Question:
So I have this control where the user can choose different period's of time.
Like the newer navigation control provided by the 'SDK', I would like the highlighted purple line to animate to the chosen period picked by the user.
The purple line is just a rectangle in a 'Grid cell' and when the user clicks one of the periods, the 'event handler' simply changes the 'cell' the rectangle resides.
My original solution was to calculate the 'x' and 'y' positions of the 'grid cells' using their width and height. Then just create a basic animation from and to that position but it seems like a messy solution to a simple animation.
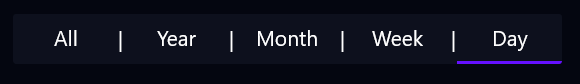
Answer: Using animation to change the rectangle's '(Grid.Column)' value would be better. You could use <URL> class.
I just made a simple code sample for your reference:
'''
<Grid>
<Grid Height="50">
<Grid.ColumnDefinitions>
<ColumnDefinition></ColumnDefinition>
<ColumnDefinition></ColumnDefinition>
<ColumnDefinition></ColumnDefinition>
<ColumnDefinition></ColumnDefinition>
<ColumnDefinition></ColumnDefinition>
</Grid.ColumnDefinitions>
<TextBlock Text="All" Grid.Column="0" Tapped="TextBlock_Tapped"></TextBlock>
<TextBlock Text="Year" Grid.Column="1" Tapped="TextBlock_Tapped"></TextBlock>
<TextBlock Text="Month" Grid.Column="2" Tapped="TextBlock_Tapped"></TextBlock>
<TextBlock Text="Week" Grid.Column="3" Tapped="TextBlock_Tapped"></TextBlock>
<TextBlock Text="Day" Grid.Column="4" Tapped="TextBlock_Tapped"></TextBlock>
<Rectangle x:Name="rect" Height="5" Fill="Purple" VerticalAlignment="Bottom"></Rectangle>
</Grid>
</Grid>
'''
'''
private void TextBlock_Tapped(object sender, TappedRoutedEventArgs e)
{
TextBlock textBlock = sender as TextBlock;
if (textBlock!= null)
{
int column = Grid.GetColumn(textBlock);
Storyboard storyboard = new Storyboard();
ObjectAnimationUsingKeyFrames objectAnimationUsingKeyFrames = new ObjectAnimationUsingKeyFrames();
DiscreteObjectKeyFrame discreteObjectKeyFrame = new DiscreteObjectKeyFrame();
discreteObjectKeyFrame.KeyTime = KeyTime.FromTimeSpan(TimeSpan.FromMilliseconds(0));
discreteObjectKeyFrame.Value = column;
objectAnimationUsingKeyFrames.KeyFrames.Add(discreteObjectKeyFrame);
Storyboard.SetTargetProperty(objectAnimationUsingKeyFrames, "(Grid.Column)");
Storyboard.SetTarget(objectAnimationUsingKeyFrames, rect);
storyboard.Children.Add(objectAnimationUsingKeyFrames);
storyboard.Begin();
}
}
'''